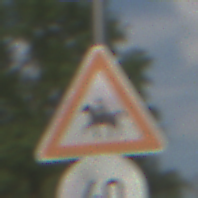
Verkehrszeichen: ReiterRechts
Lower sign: Geschwindigkeit40
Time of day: MorningAfternoon
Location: Outdoor (Nature)
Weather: PartlyCloudy
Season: NotSpecified
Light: Natural